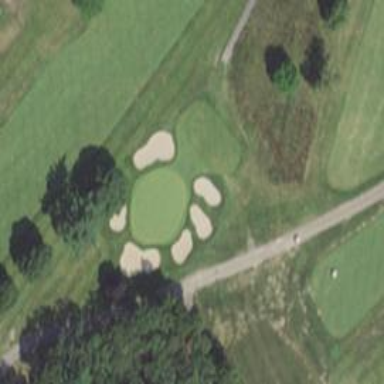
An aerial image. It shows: View of golf hole.